Interaction volume radius: 5 \u00c5
Interaction volume height: 30 \u00c5
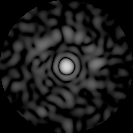
Disorder parameter: 0.8161